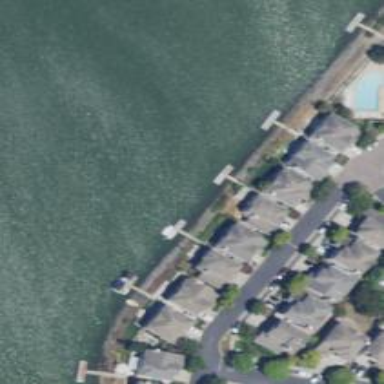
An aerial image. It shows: Dock located along the waterway.